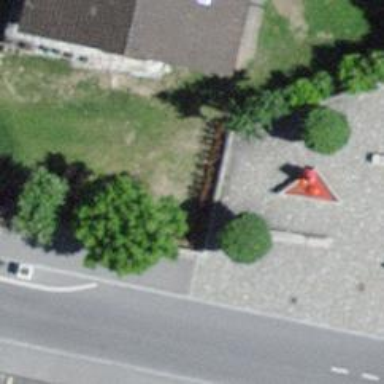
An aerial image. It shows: Brown bench in the vicinity.